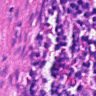
Metastatic tissue present: no